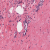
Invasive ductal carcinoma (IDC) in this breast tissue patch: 0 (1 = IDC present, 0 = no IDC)